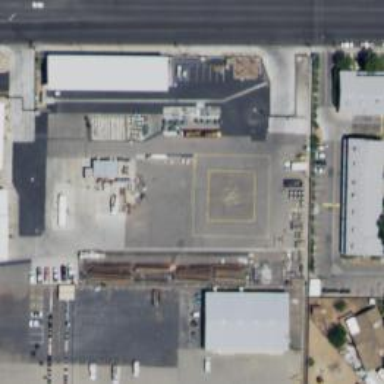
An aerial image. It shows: Image showing helipad at airport.